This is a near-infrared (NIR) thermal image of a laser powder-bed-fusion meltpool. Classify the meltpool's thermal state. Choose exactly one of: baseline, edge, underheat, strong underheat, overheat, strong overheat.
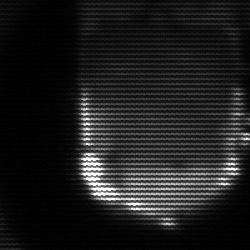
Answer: baseline